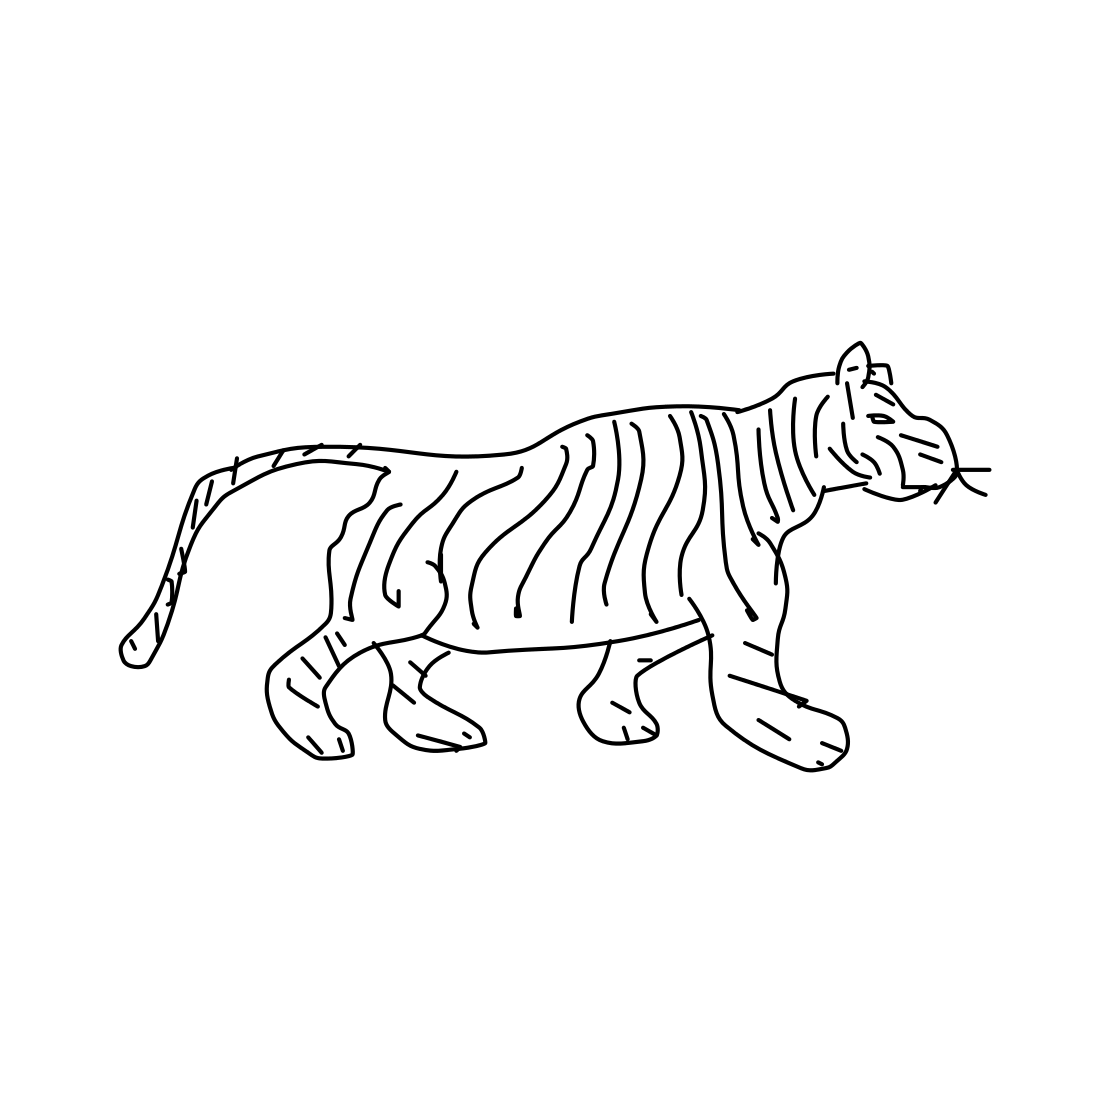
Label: tiger